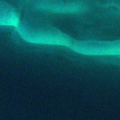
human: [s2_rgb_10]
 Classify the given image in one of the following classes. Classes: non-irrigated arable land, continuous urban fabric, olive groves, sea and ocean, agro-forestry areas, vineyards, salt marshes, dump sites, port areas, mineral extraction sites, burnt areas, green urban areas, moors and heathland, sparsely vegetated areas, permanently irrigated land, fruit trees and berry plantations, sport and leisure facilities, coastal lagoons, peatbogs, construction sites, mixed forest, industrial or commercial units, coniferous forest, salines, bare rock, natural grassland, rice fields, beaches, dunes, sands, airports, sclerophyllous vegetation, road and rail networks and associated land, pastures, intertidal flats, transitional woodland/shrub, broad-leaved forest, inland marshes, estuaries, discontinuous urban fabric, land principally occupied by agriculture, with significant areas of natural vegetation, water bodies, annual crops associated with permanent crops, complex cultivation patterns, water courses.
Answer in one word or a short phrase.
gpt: sea and ocean